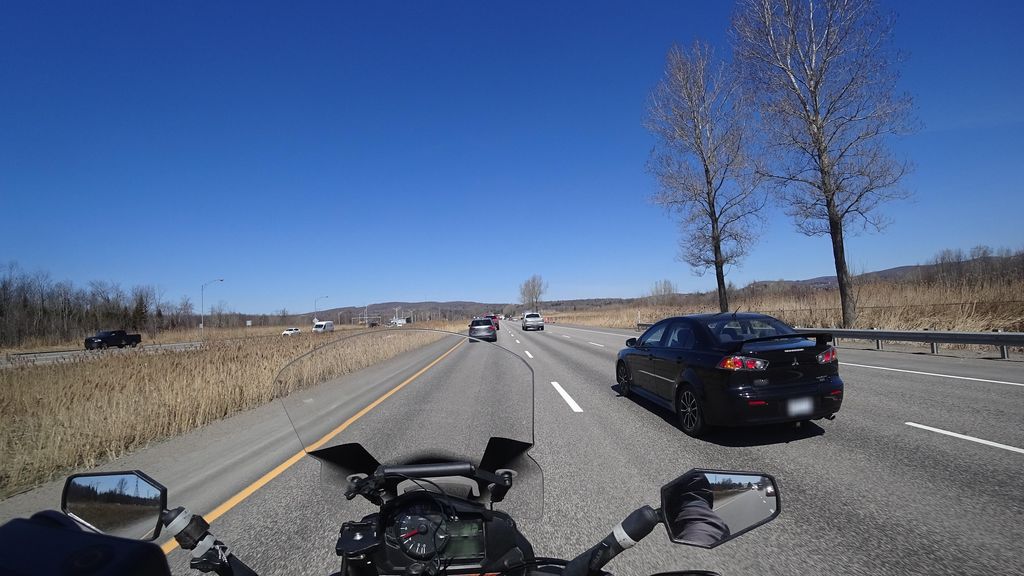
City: quebec_city